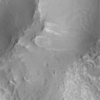
Label: not_dusty